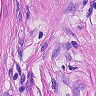
Metastatic tissue present: yes